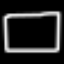
Label: square